Question: I am trying to have these three borders line up in a row not like a column like they are. I have tried using display:inline-block; and actually went through the entire list trying to have them line up in a line. If anyone could please help me force this to do this it would be greatly appreciated! I am also using bootstrap.css so there may be css that is interfering or inheriting something Im guessing. I just can not seem to get these to line up in a row,I have tried to put !important; on everything I tried also to override it. Any help would be greatly appreciated I have run out of ideas

'''
#content {
width: 880px;
float: left;
min-height: 520px;
margin: 0px;
background-color: #FFF;
padding: 15px 25px 10px 45px;
}
.mobilehomesection {
border:1px solid;
border-color:#79afe1;
border-radius:10px;
box-shadow:0px 0px 0px rgba(0,0,0,0.8);
display:inline-block !important;
padding:0px !important;
}
.mobilehomesection div {
margin-left:0px !important;
}
.mobilehomesection ul {
padding:3px 5px 2px 5px !important;
margin-left:0px !important;
list-style-type: none;
}
.mobilehomelabel {
color: black !important;
padding:5px !important;
background-color:#79afe1;
font-weight:600;
font-size:.8em;
border-top-left-radius:10px;
border-top-right-radius:10px;
text-align:center;
margin-left:0px !important;
}
'''
'''
<cfif len(#session.checkout.vehicle.nospecialvin#)>
<div class="mobilehomesection">
<cfif len(#session.checkout.vehicle.nospecialvin2#)>
<div class="mobilehomelabel">Mobile Home 1</div>
<cfelse>
<div class="mobilehomelabel">Mobile Home</div>
</cfif>
<ul>
<li><a href="forms/82040PDFCreator.cfm">Application for Certificate of Title 82040</a></li>
<li><a href="forms/InsuranceAffidavit.cfm">Florida Insurance Affidavit 83330</a></li>
<li><a href="forms/poa.cfm">Power of Attorney 82053</a></li>
<li><a href="forms/vinverification.cfm">VIN Verification 82042</a></li>
<li><a href="forms/odometerdisclosure.cfm">Odometer Disclosure Statement 82993</a></li>
<li><a href="forms/Billofsalevehicle.cfm">Motor Vehicle Bill of Sale</a></li>
<li><a href="forms/Billofsalevessel.cfm">Boat & Trailer Bill of Sale</a></li>
<li><a href="forms/duplicatetitleapp.cfm">Duplicate Title Application 82101</a></li>
</ul>
</div>
<br>
<br>
</cfif>
<cfif len(#session.checkout.vehicle.nospecialvin2#)>
<div class="mobilehomesection">
<div class="mobilehomelabel">Mobile Home 2</div>
<ul>
<li><a href="forms/82040PDFCreator.cfm">Application for Certificate of Title 82040</a></li>
<li><a href="forms/InsuranceAffidavit.cfm">Florida Insurance Affidavit 83330</a></li>
<li><a href="forms/poa.cfm">Power of Attorney 82053</a></li>
<li><a href="forms/vinverification.cfm">VIN Verification 82042</a></li>
<li><a href="forms/odometerdisclosure.cfm">Odometer Disclosure Statement 82993</a></li>
<li><a href="forms/Billofsalevehicle.cfm">Motor Vehicle Bill of Sale</a></li>
<li><a href="forms/Billofsalevessel.cfm">Boat & Trailer Bill of Sale</a></li>
<li><a href="forms/duplicatetitleapp.cfm">Duplicate Title Application 82101</a></li>
</ul>
</div>
<br>
<br>
</cfif>
<cfif len(#session.checkout.vehicle.nospecialvin3#)>
<div class="mobilehomesection">
<div class="mobilehomelabel">Mobile Home 3</div>
<ul>
<li><a href="forms/82040PDFCreator.cfm">Application for Certificate of Title 82040</a></li>
<li><a href="forms/InsuranceAffidavit.cfm">Florida Insurance Affidavit 83330</a></li>
<li><a href="forms/poa.cfm">Power of Attorney 82053</a></li>
<li><a href="forms/vinverification.cfm">VIN Verification 82042</a></li>
<li><a href="forms/odometerdisclosure.cfm">Odometer Disclosure Statement 82993</a></li>
<li><a href="forms/Billofsalevehicle.cfm">Motor Vehicle Bill of Sale</a></li>
<li><a href="forms/Billofsalevessel.cfm">Boat & Trailer Bill of Sale</a></li>
<li><a href="forms/duplicatetitleapp.cfm">Duplicate Title Application 82101</a></li>
</ul>
</div>
<br>
<br>
</cfif>
'''
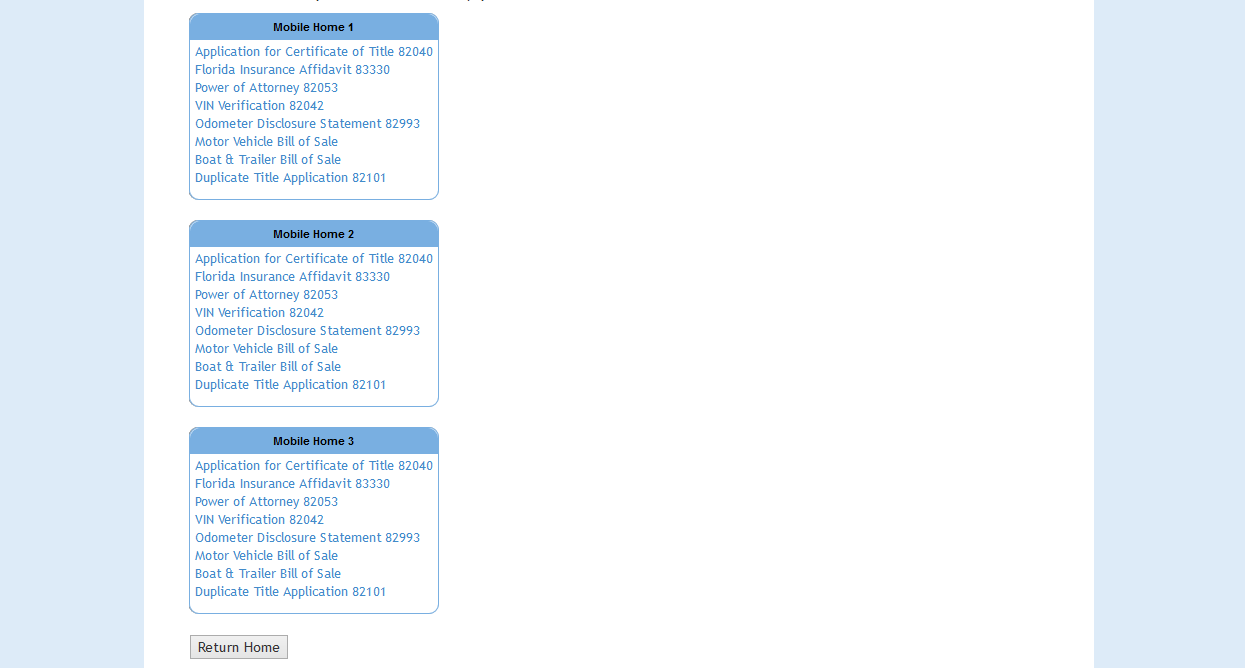
Answer: Try to add '.mobilehomesection { float: left }' and delete the '<br>'s in your code.
If you want spaces between your boxes, better use 'margin'.